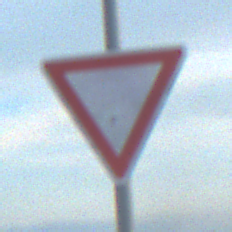
Verkehrszeichen: VorfahrtGewaehren
Umgebung: Outdoor, Beach
Tageszeit: SunriseSunset
Wetter: PartlyCloudy
Licht: Natural
Jahreszeit: NotSpecified
Kontrast: LowContrast